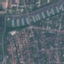
Label: Residential